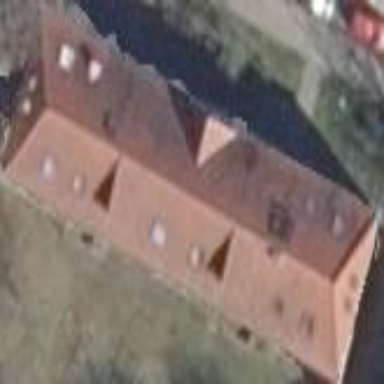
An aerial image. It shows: Hipped roof on apartment building.